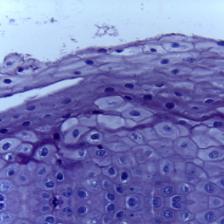
Diagnosis: OSCC